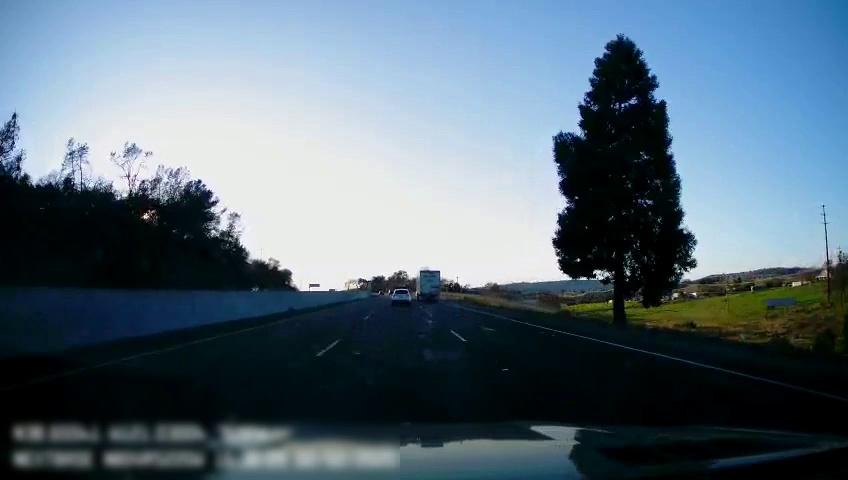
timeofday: Day
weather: Sunny
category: Drivable Space
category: Vehicles | SUV
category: Vehicles | Other LV
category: Lanes | Current Lane
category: Lanes | Current Lane
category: Lanes | Alternate Lane
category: Lanes | Alternate Lane